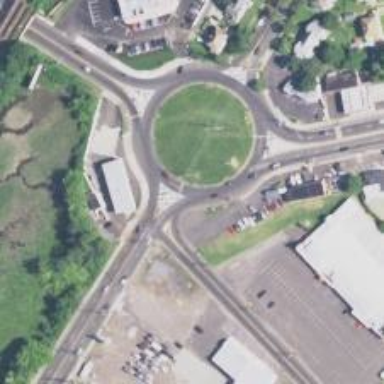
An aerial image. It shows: Roundabout on trunk highway.